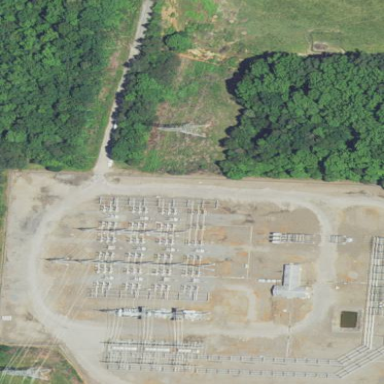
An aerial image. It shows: Power substation with transmission level designation. It is enclosed by fence.